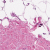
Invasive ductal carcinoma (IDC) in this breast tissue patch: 0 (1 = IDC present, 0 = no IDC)